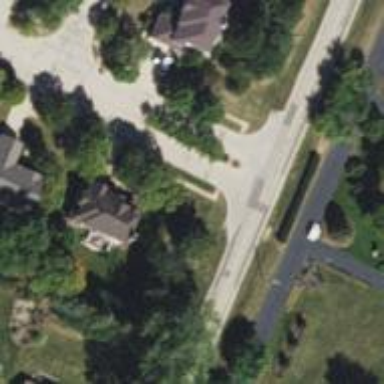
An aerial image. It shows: Footway with asphalt surface and crossing.